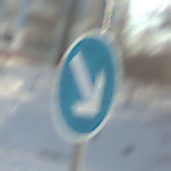
Verkehrszeichen: VorgeschriebeneVorbeifahrtRechts
Umgebung: Outdoor, Suburban
Tageszeit: MorningAfternoon
Wetter: PartlyCloudy
Licht: Natural
Jahreszeit: NotSpecified
Kontrast: HighContrast